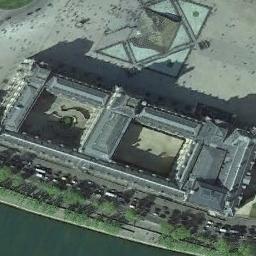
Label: palace